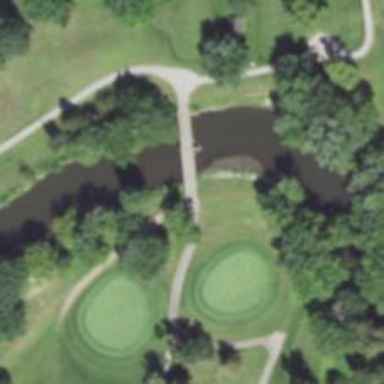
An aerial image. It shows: Service road on bridge designed for golf cartpath.